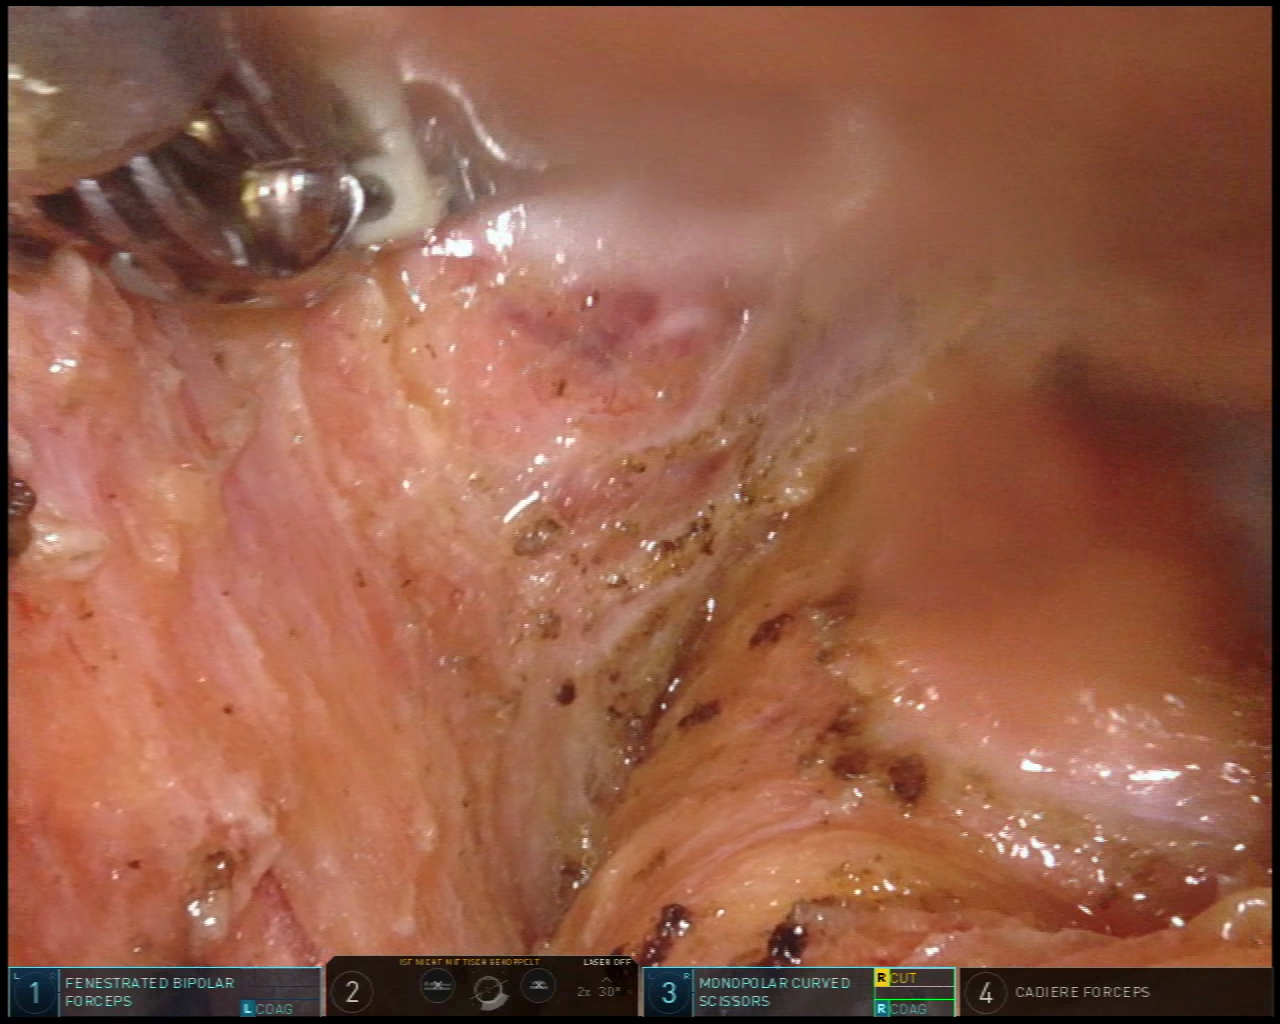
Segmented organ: vesicular_glands
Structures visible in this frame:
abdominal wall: no
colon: no
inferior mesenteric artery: no
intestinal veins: no
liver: no
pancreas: no
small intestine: no
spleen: no
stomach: no
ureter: no
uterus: no
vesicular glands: yes